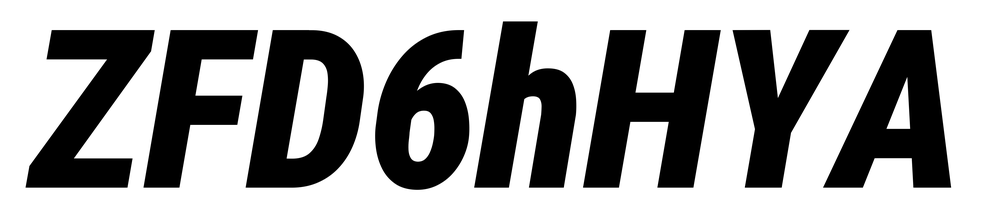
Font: Roboto-Italic_Condensed_Black_Italic